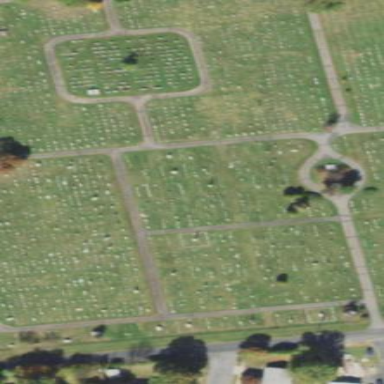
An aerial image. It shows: Cemetery.